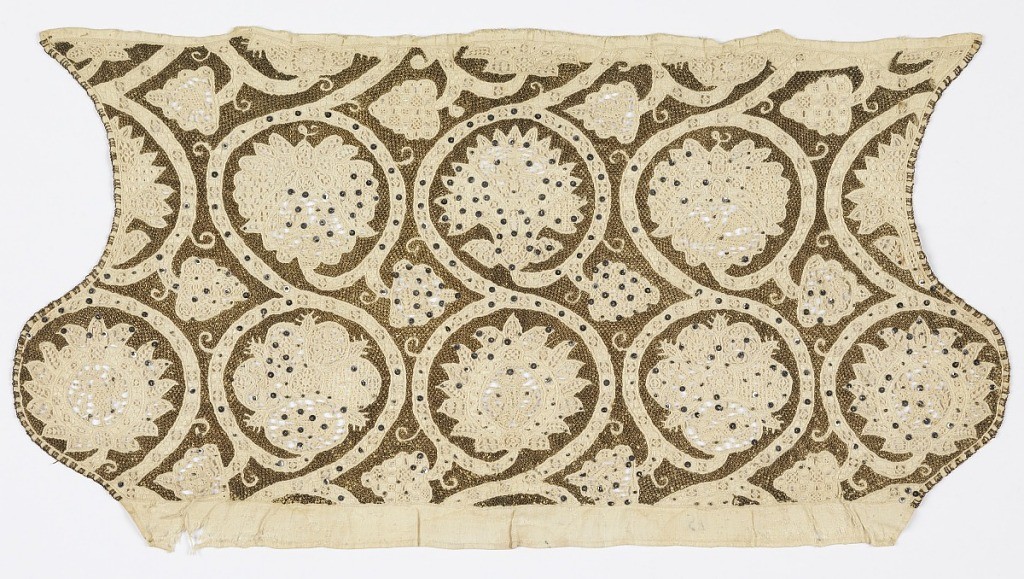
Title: Coif
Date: late 16th century
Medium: linen, metal-wrapped silk-core threads, metal strip, metal spangles Technique: embroidered in chain and satin stitches; withdrawn element work with overcasting and looping stitches; cutwork with needle lace fillings; metallic threads worked in detached looping; spangles secured by a loop of linen thread wrapped with a short strip of metal, on plain weave foundation
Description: Woman's linen coif, opened flat, with a design of scrolling branches framing flower heads. The background is entirely worked in metallic gold thread, leaving the branches and flowers reserved in the white linen. The linen is worked in a variety of open-work stitches, and spotted with gold spangles.